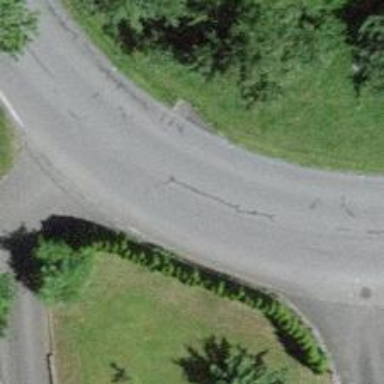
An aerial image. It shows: Tertiary road.